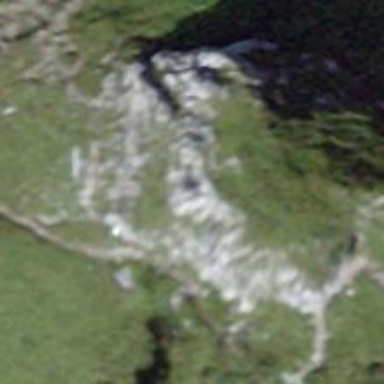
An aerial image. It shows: Natural rock formation.